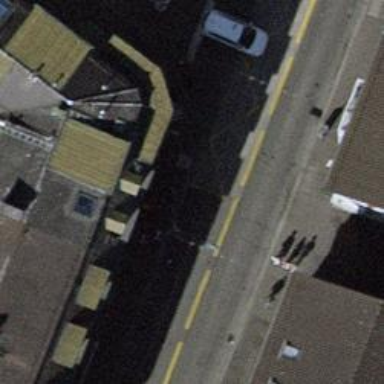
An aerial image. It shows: Bus stop for trolleybuses with designated stop position.